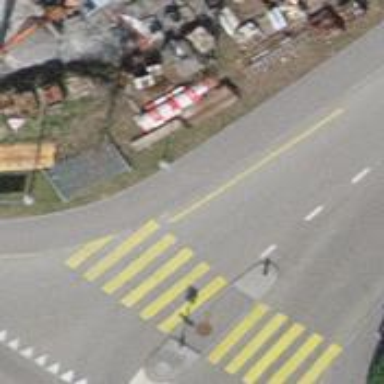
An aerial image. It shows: Sidewalk along the footway.